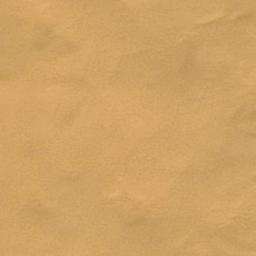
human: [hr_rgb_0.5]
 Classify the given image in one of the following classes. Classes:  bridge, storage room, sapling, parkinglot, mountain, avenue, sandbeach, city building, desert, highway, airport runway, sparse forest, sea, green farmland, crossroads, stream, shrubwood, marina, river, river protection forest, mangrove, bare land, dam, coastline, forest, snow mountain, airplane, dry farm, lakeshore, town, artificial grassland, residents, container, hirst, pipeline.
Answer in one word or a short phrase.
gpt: desert